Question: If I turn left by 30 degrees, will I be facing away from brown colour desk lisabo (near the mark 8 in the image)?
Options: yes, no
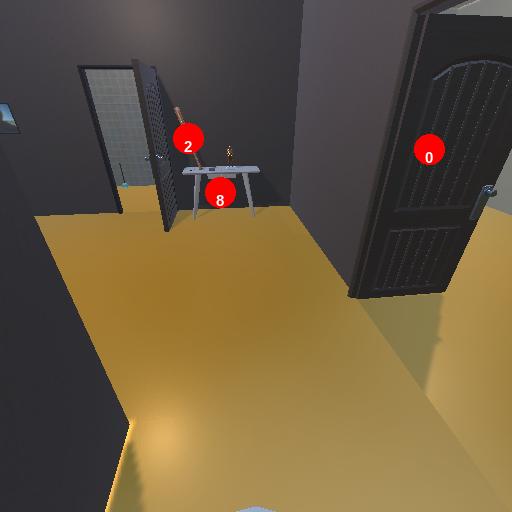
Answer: yes